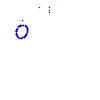
Particle: proton